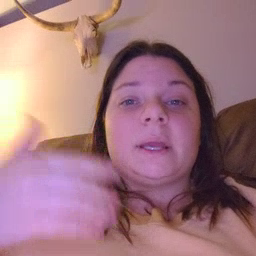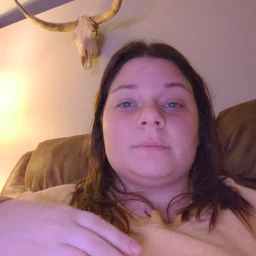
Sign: happy